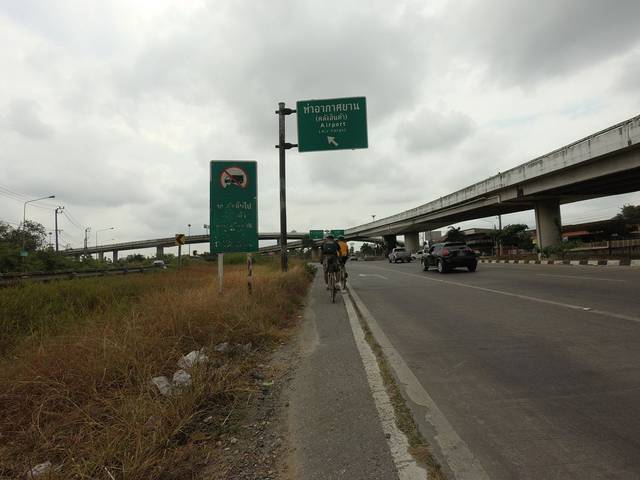
Region: Thailand
Coordinates: 13.718, 100.741